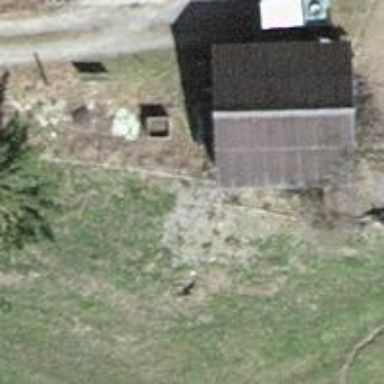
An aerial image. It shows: Fence.